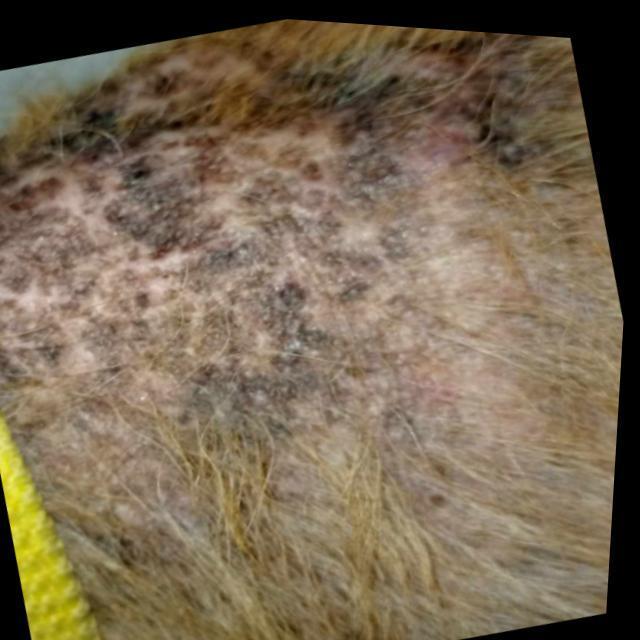
Canine demodicosis (Demodex mange) — caused by Demodex canis mites. Presents with alopecia, follicular papules, pustules, and comedones. Often localized on face and forelimbs.